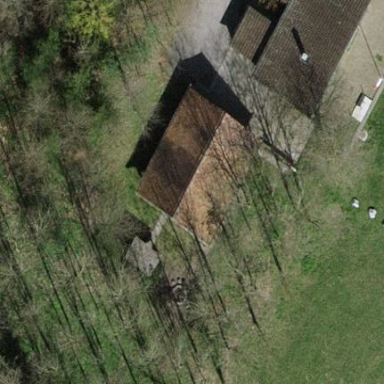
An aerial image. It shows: Shelter in the form of lean-to building.